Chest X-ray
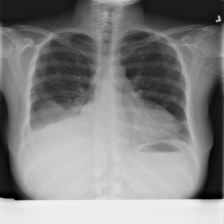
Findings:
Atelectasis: positive
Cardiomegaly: negative
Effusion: negative
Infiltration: negative
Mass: negative
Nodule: negative
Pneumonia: negative
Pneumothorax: negative
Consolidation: negative
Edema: negative
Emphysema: negative
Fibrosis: negative
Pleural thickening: negative
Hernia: negative